高三 · 度量几何学
15. 已知 $\triangle A B C$ 内接于 $\odot O$, 过点 $A$ 作直线 $E F$.如图已知 $A B$ 为直径, 要使得 $E F$ 是 $\odot O$ 的切线,还需添加的条件是（必须写出三种情况）：

(1)或(2)或(3)

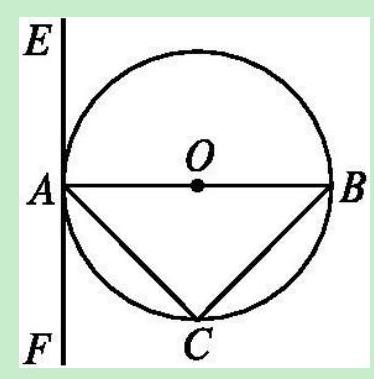
答案: $\angle \mathrm{CAF}=\angle \mathrm{B}|\mathrm{AB} \perp \mathrm{EF}| \angle \mathrm{BAC}+\angle \mathrm{CAF}=90^{\circ}$ ( $\angle \mathrm{BAC}$ 与 $\angle \mathrm{CAF}$ 互余)
解析: ：解答：答案不唯一.如 $\angle \mathrm{CAF}=\angle \mathrm{B}, \mathrm{AB} \perp \mathrm{EF}$,

$\angle \mathrm{BAC}+\angle \mathrm{CAF}=90^{\circ}(\angle \mathrm{BAC}$ 与 $\angle \mathrm{CAF}$ 互余 $)$,

$\angle \mathrm{C}=\angle \mathrm{FAB}, \angle \mathrm{EAB}=\angle \mathrm{FAB}$ 等.

分析: 本题主要考查了圆的切线的性质及判定定理, 解决问题的关键是根据圆的切线的性质及判定定理分析即可